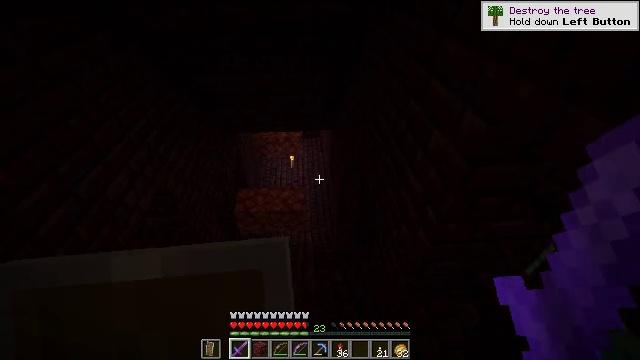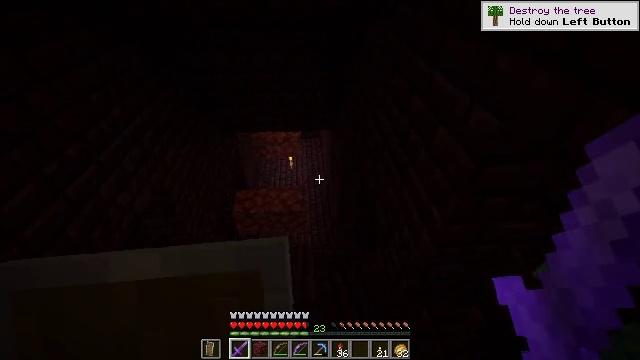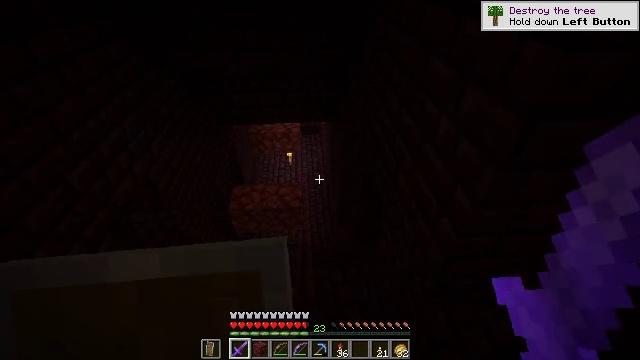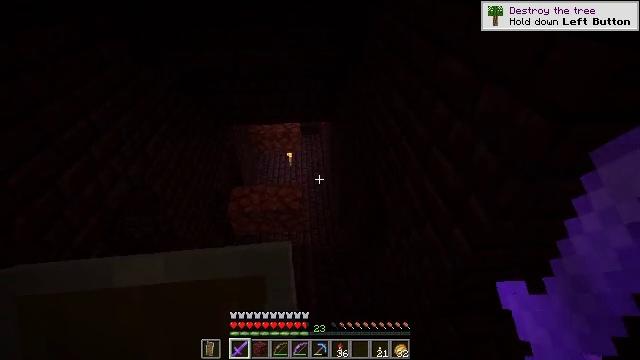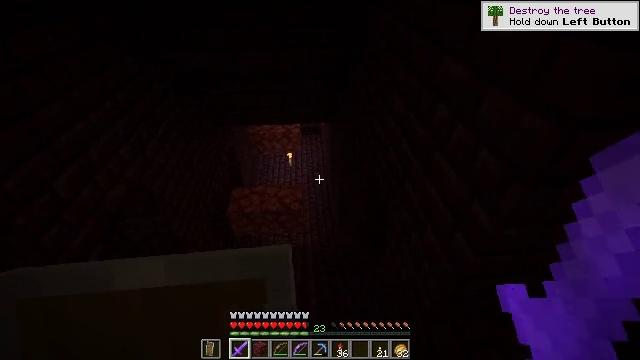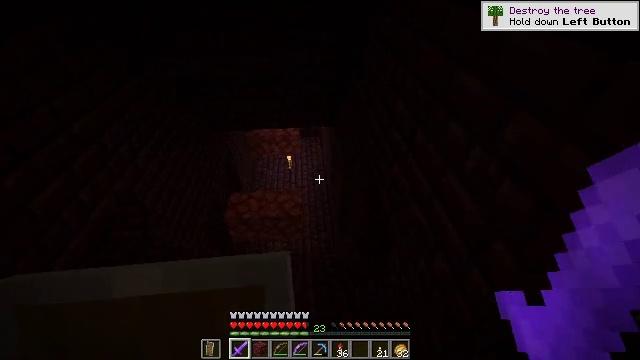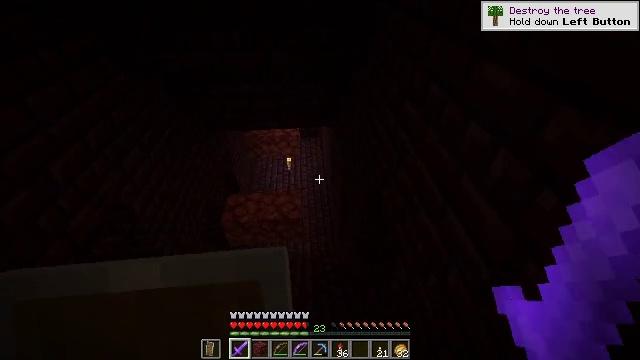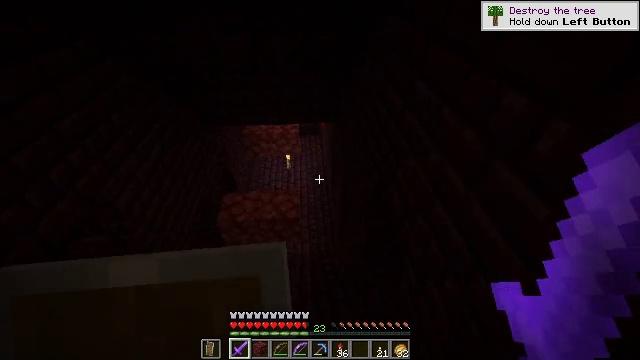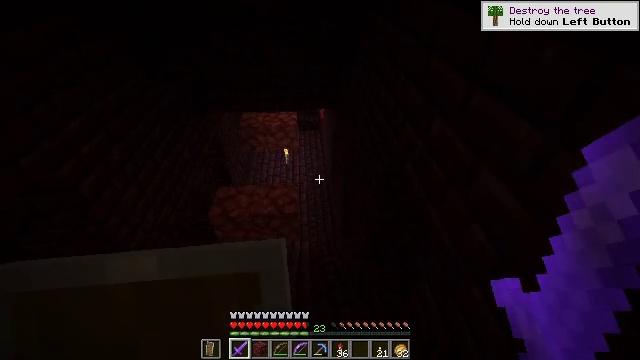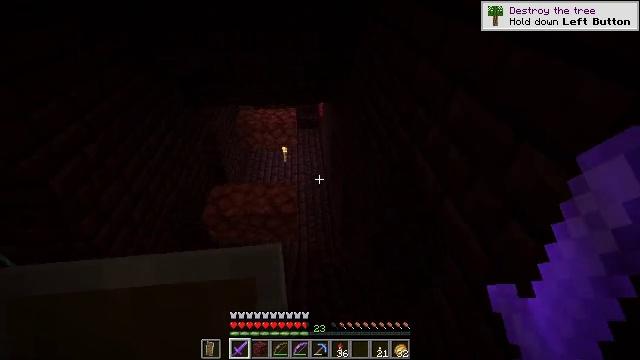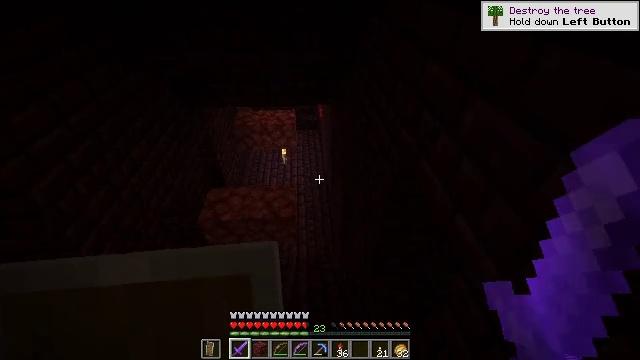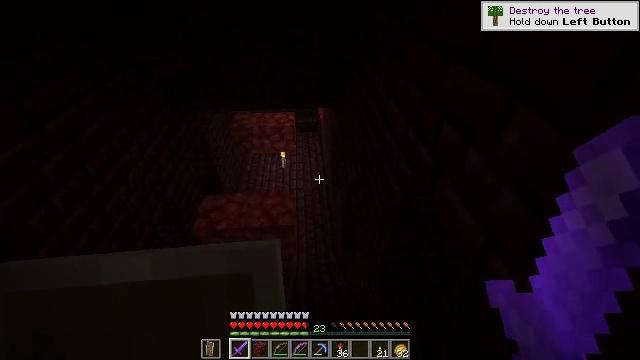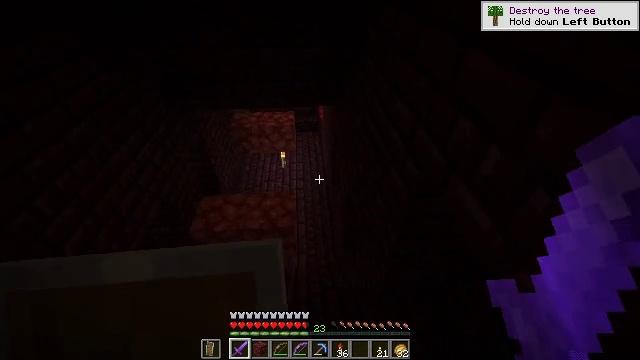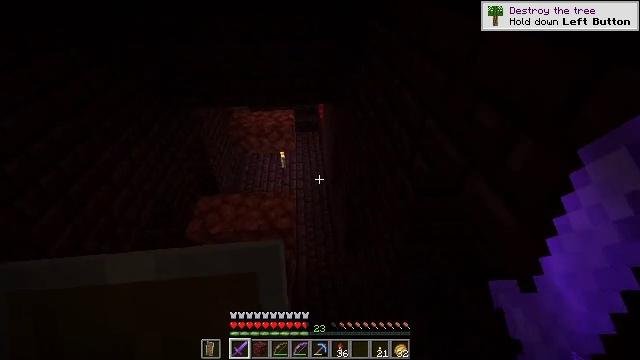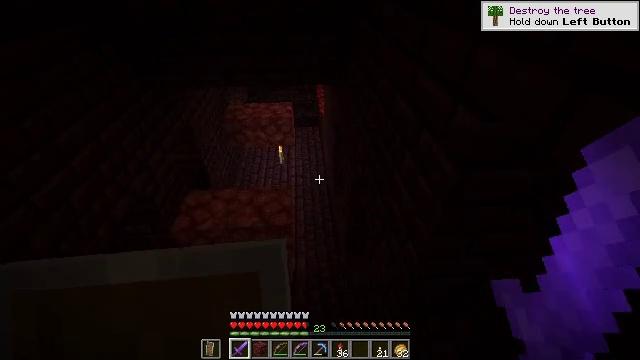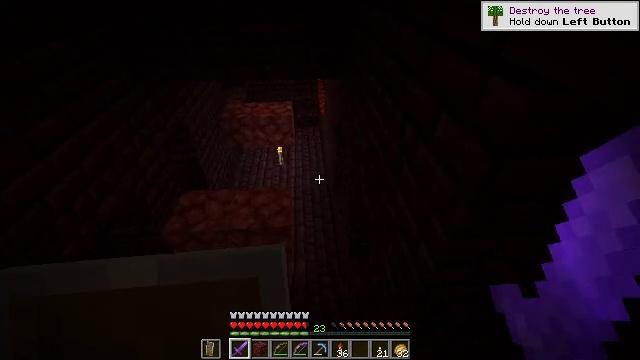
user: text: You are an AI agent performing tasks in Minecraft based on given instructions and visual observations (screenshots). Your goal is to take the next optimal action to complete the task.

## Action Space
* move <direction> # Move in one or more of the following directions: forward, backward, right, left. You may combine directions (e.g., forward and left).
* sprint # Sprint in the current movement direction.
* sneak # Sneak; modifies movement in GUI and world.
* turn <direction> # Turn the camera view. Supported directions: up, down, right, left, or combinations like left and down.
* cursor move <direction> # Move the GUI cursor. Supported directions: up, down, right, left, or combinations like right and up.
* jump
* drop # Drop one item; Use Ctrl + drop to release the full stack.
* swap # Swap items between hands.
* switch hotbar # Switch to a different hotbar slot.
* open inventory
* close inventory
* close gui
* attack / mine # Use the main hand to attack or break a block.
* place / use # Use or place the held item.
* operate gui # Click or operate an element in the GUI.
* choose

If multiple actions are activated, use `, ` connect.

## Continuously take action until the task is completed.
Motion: motion action
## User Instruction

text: Collect nether wart by breaking it.
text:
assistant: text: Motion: no_op
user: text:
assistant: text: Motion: move forward
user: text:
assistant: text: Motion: move forward
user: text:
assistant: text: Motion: move forward
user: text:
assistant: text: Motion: move forward
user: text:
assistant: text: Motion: move forward
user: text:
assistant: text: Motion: move forward
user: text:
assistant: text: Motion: move forward
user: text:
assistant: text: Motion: move forward
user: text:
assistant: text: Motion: move forward
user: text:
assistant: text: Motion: move forward
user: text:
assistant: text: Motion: move forward
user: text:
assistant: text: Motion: move forward
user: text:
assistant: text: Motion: move forward
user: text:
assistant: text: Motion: move forward
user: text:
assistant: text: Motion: move forward
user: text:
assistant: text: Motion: move forward
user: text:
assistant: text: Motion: move forward
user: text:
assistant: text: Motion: move forward, turn up
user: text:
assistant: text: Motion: move forward, turn up
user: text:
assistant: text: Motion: move forward, turn left and up
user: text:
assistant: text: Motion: move forward, turn up
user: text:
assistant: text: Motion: move forward, turn up
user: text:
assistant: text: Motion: move forward, turn up
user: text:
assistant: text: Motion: move forward, turn up
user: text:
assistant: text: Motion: move forward, turn up
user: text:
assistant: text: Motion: move forward
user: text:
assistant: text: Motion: move forward
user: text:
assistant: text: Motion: move forward
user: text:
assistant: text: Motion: move forward, turn up